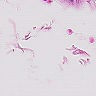
Metastatic tissue present: no